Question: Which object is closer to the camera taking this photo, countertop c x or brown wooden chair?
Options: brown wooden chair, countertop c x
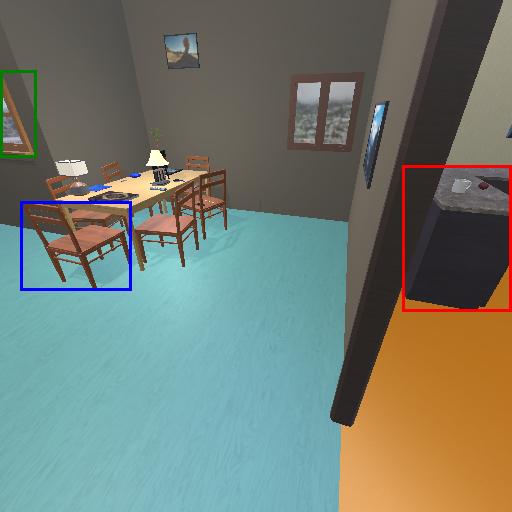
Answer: brown wooden chair